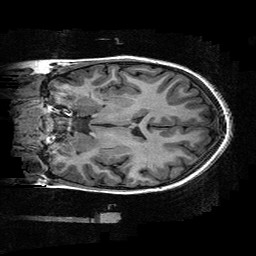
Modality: T1w
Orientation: coronal
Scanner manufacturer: ge
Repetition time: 0.008096 s
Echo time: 0.00318 s